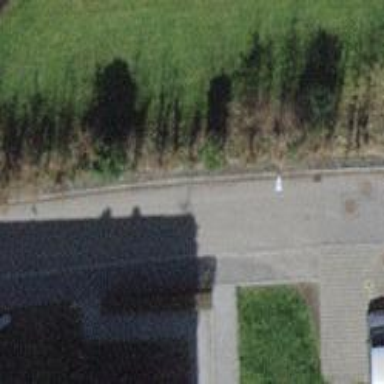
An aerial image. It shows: Residential road with designated parking aisle.